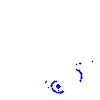
Particle: kaon